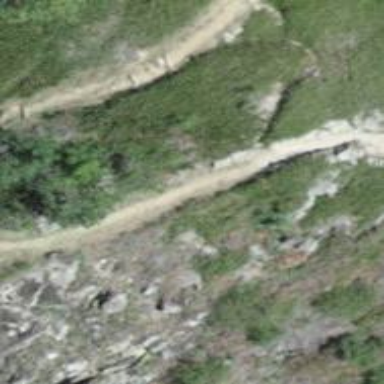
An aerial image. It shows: Path.